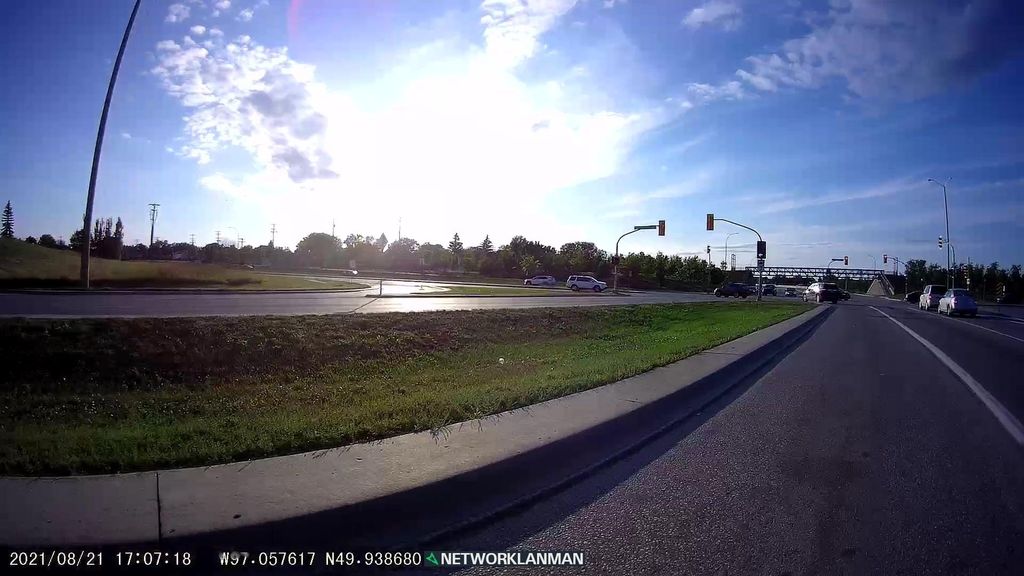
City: winnipeg